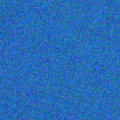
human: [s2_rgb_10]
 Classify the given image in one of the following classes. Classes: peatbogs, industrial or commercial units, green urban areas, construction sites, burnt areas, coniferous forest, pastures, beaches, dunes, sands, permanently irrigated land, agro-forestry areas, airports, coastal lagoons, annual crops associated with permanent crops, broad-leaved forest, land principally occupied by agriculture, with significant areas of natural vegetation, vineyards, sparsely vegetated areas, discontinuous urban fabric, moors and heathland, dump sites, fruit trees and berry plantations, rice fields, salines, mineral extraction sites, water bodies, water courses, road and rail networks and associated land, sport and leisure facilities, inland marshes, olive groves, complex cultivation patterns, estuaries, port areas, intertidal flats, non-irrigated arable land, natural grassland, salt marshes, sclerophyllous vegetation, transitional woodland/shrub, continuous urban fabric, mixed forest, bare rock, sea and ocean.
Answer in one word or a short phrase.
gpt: sea and ocean